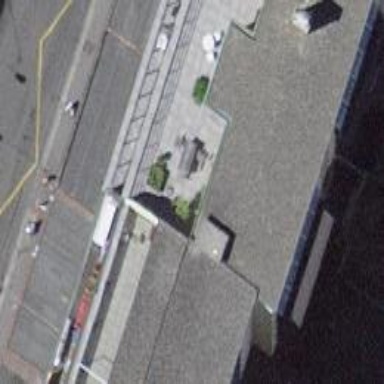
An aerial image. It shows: Café.